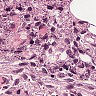
Metastatic tissue present: no